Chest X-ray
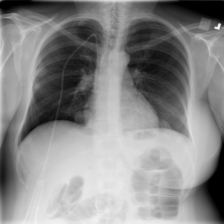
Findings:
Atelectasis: negative
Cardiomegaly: negative
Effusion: negative
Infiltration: negative
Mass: negative
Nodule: positive
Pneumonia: negative
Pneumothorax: negative
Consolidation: negative
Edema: negative
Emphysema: negative
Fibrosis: negative
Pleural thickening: negative
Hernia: negative